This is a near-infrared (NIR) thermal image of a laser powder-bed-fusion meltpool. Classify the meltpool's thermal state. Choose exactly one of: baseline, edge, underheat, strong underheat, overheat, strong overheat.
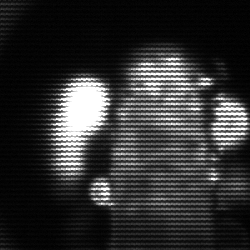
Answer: strong underheat